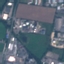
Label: Industrial